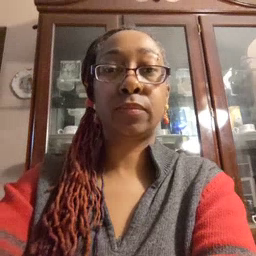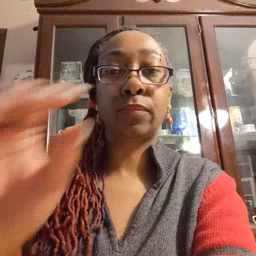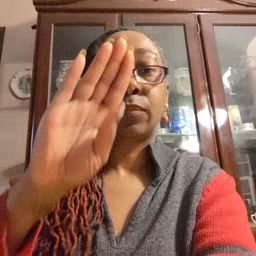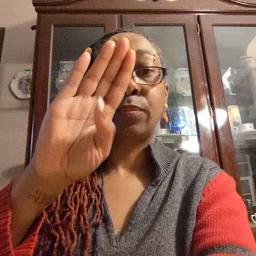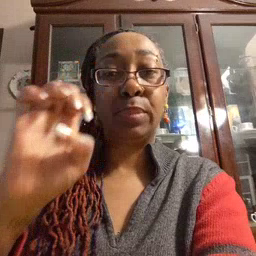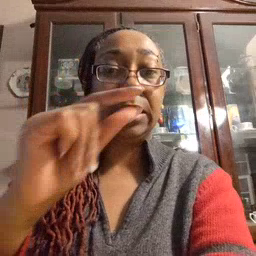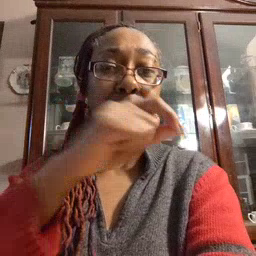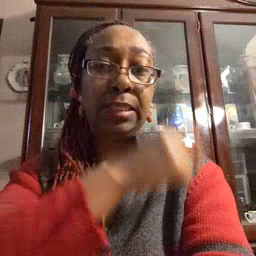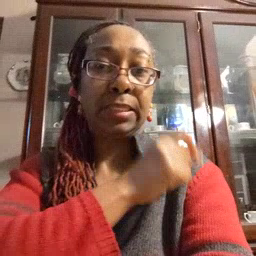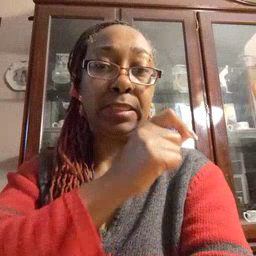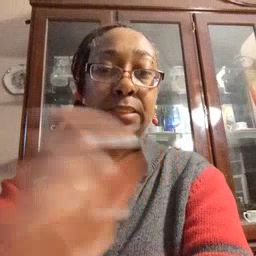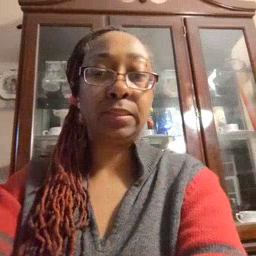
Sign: bee